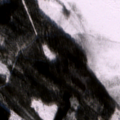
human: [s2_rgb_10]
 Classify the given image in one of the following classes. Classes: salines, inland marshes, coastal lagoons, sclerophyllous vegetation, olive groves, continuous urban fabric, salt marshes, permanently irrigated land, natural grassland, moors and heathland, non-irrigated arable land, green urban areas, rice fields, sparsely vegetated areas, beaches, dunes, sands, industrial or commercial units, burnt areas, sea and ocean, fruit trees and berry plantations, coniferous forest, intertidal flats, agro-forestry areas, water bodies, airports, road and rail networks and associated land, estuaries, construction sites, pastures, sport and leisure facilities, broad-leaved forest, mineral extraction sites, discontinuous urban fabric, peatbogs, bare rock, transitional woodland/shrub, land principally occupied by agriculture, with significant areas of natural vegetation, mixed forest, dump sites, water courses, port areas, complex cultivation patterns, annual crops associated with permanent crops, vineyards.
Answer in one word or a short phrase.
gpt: coniferous forest, mixed forest, transitional woodland/shrub, peatbogs